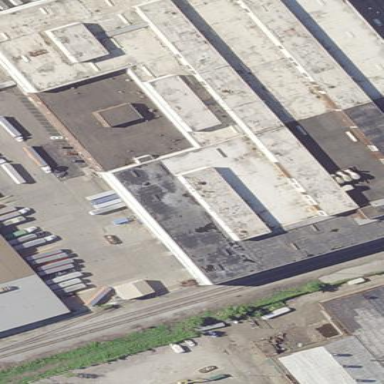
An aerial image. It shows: Warehouse building.